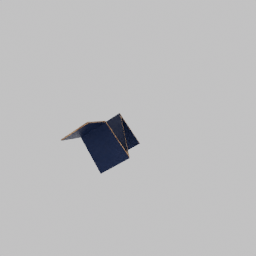
Label: furniture